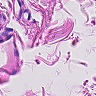
Metastatic tissue present: no